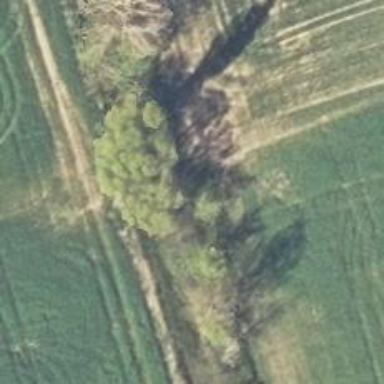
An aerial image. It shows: Row of deciduous broadleaved trees.